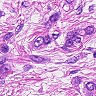
Metastatic tissue present: yes